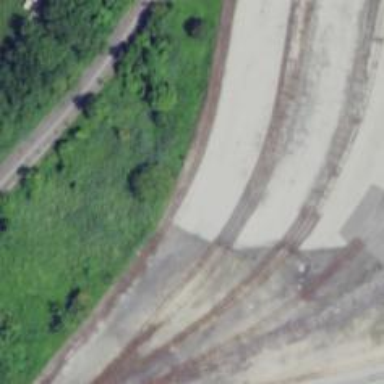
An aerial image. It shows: Railway level crossing.